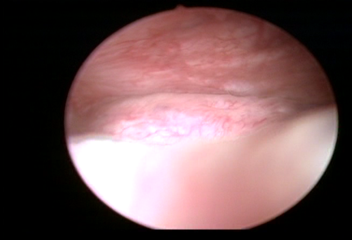
Modality: WLC
Class: Normal mucosa
Bladder cancer association: No